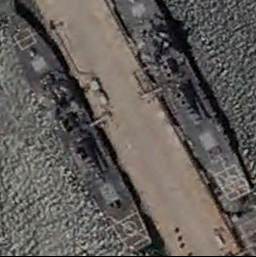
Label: destroyer